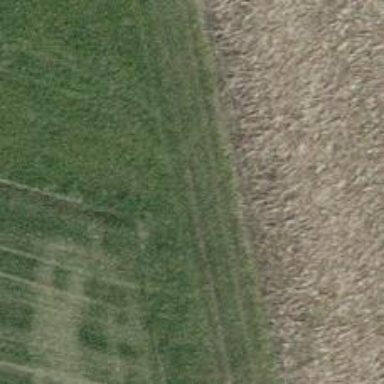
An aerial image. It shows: Grassy track with grade 5 track type.